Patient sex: M
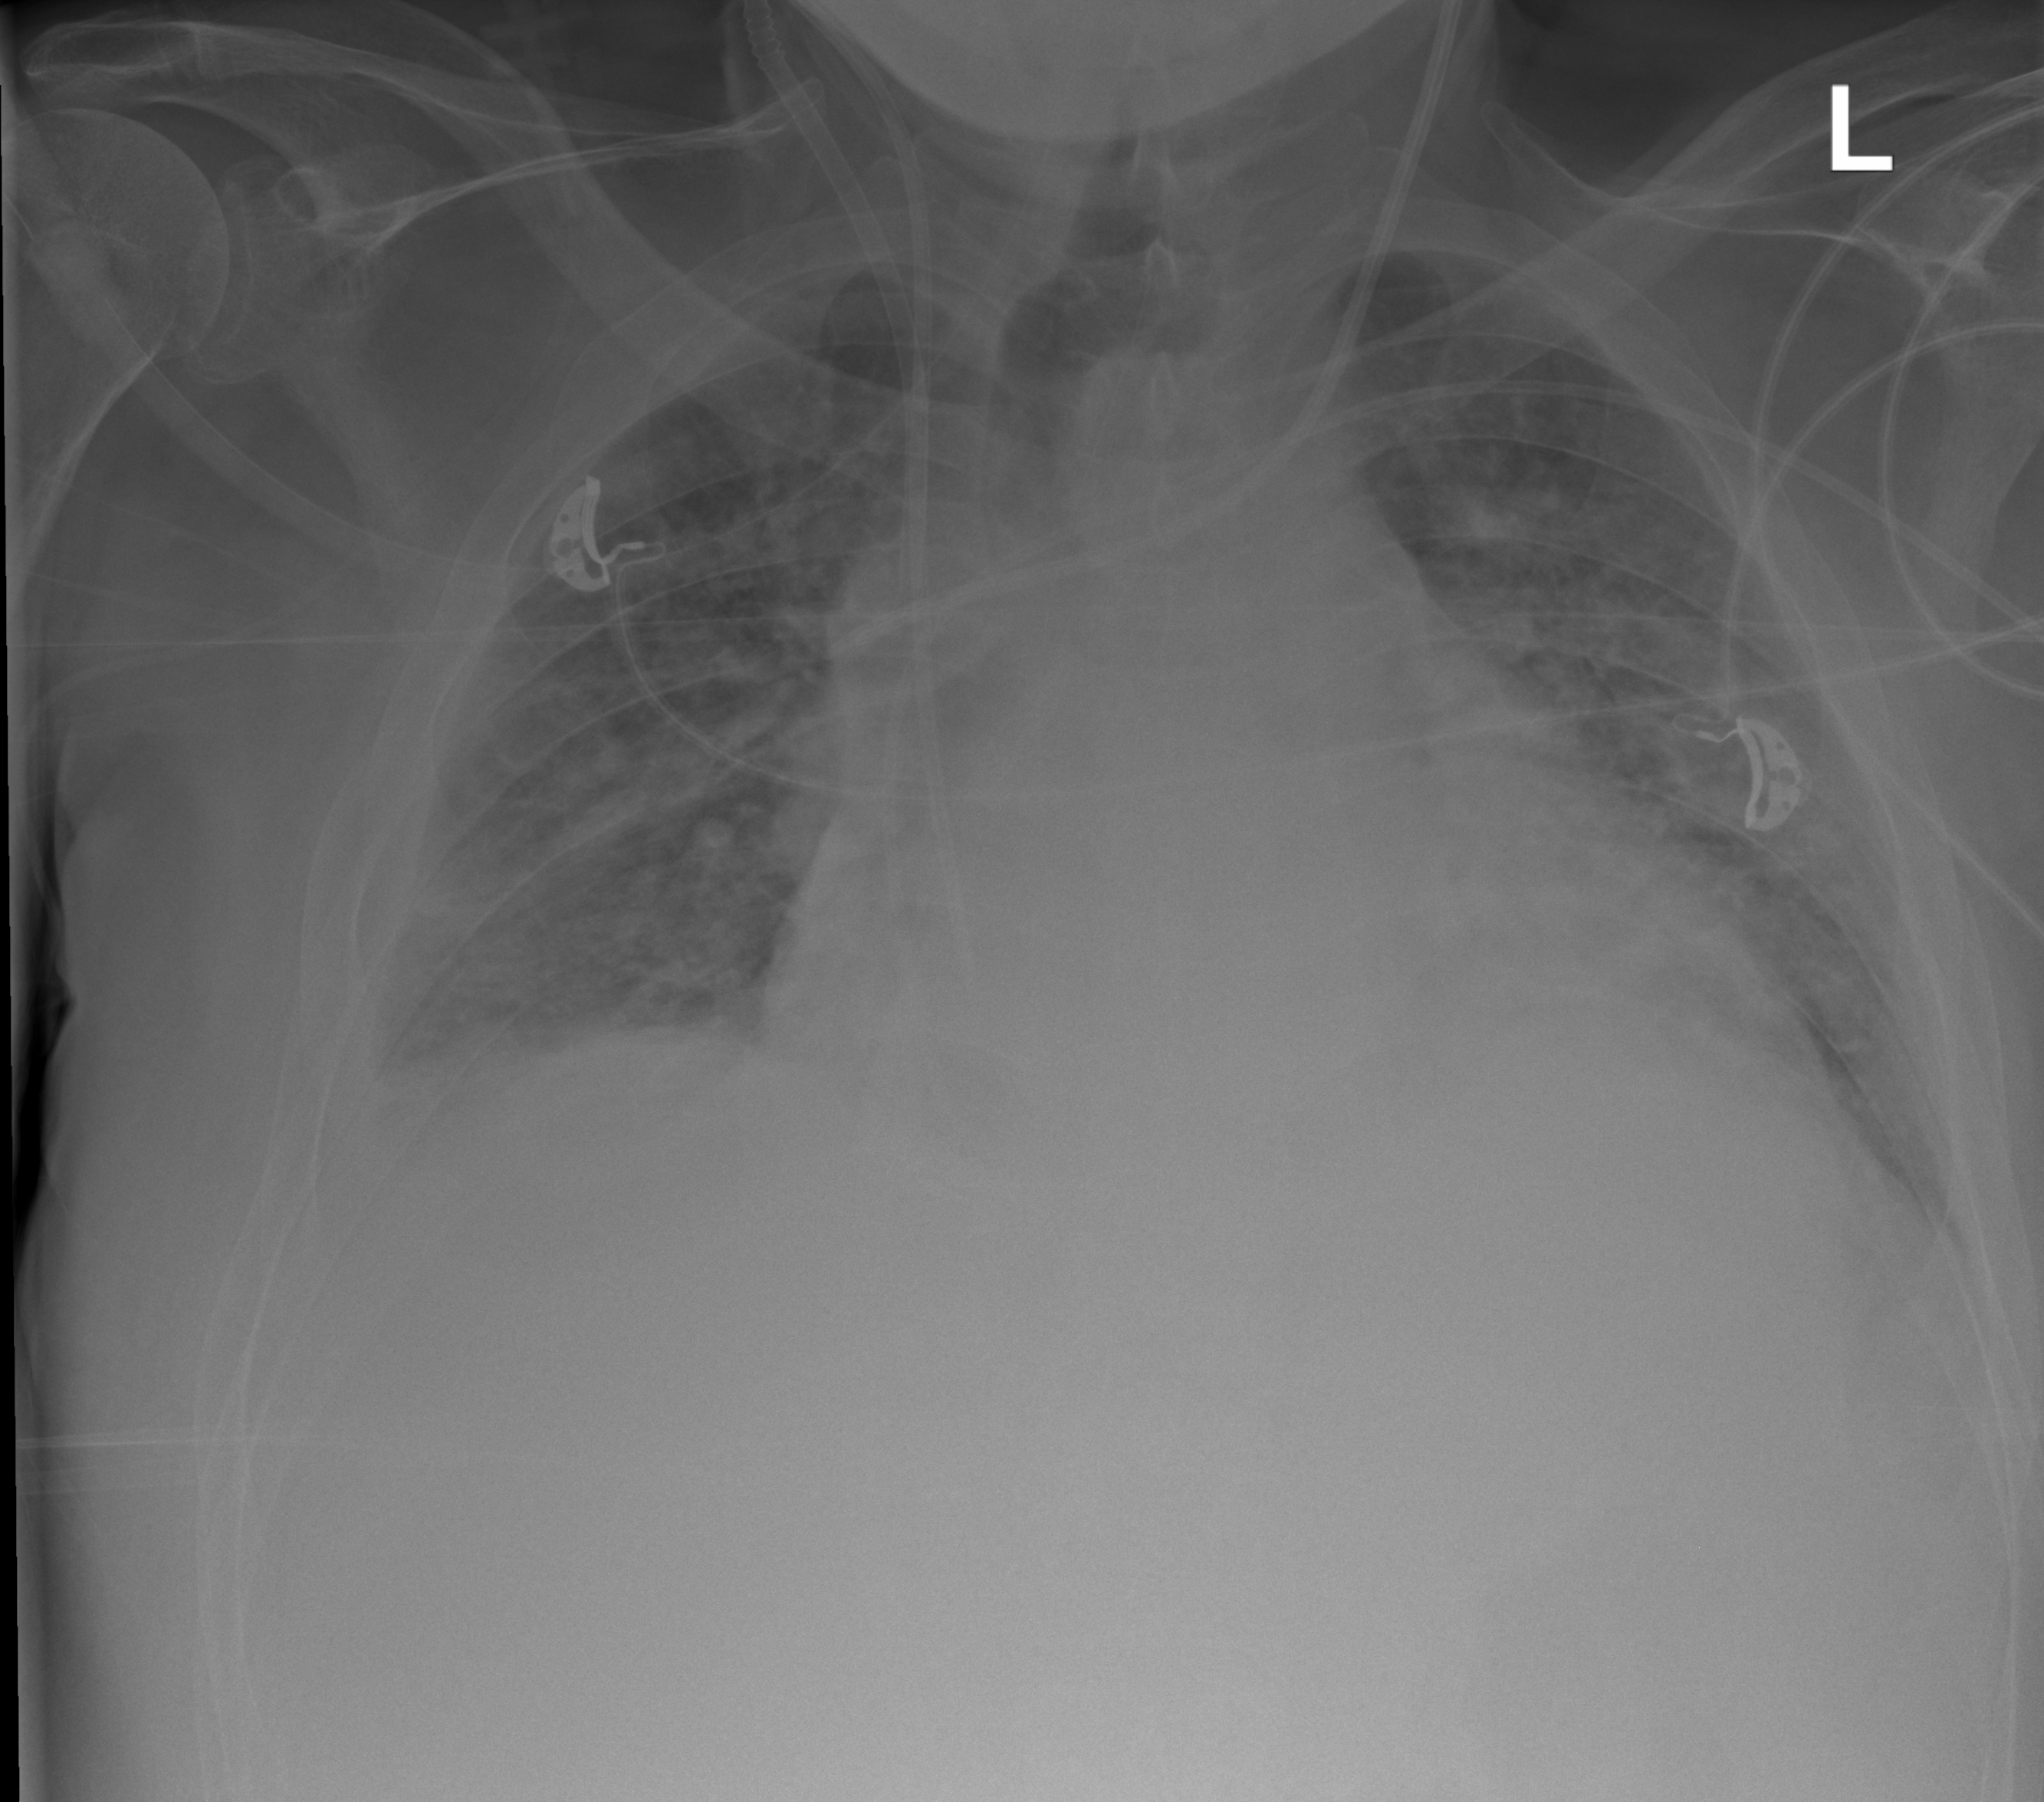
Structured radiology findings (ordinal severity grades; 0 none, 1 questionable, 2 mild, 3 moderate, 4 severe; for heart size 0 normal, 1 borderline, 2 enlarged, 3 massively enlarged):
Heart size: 2
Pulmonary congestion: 2
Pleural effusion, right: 2
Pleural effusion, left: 2
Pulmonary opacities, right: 3
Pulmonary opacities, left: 3
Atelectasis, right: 2
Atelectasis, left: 2